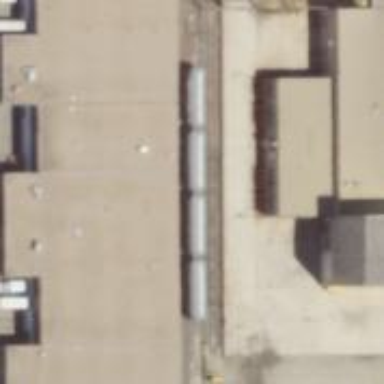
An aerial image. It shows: Industrial building.